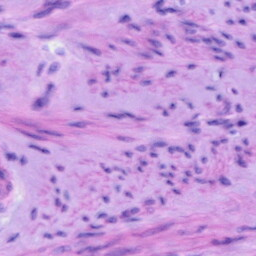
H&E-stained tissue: Cervix